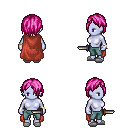
a pixel art fantasy rpg character, female body template, dark elf, purple skin, maroon cape, teal pants, pink bangs hairstyle, bracelets, white slippers, dagger, four views (front, back, left, right), 2x2 character sprite sheet, small pixel art, hard edges, no anti-aliasing